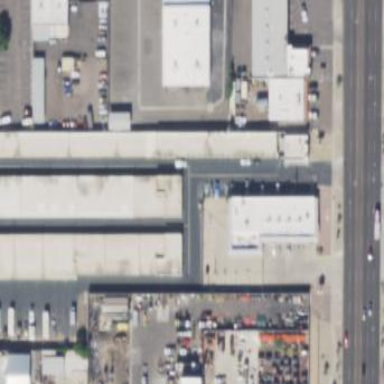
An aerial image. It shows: Storage rental shop.